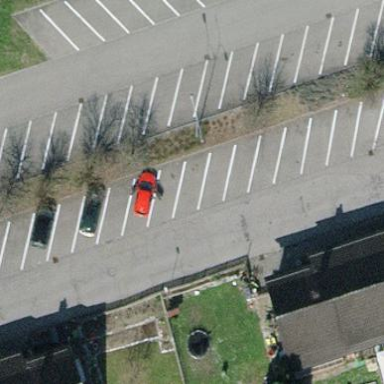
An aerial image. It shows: Parking area with surface.